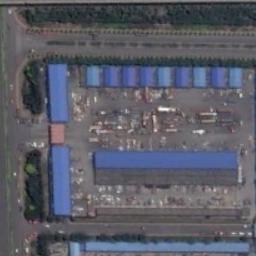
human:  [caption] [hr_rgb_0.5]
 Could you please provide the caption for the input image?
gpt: Houses in industrial areas vary in size .

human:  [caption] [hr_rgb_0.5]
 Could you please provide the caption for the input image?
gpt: Many houses of different shapes and sizes are in the industrial area .

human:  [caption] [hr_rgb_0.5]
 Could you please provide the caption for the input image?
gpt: In an industrial area there are factories and roads, There are open-air items, There are green belts .

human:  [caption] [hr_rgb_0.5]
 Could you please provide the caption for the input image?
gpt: The industrial area with lots of industrial equipment and some blue workshops Is surrounded by roads .

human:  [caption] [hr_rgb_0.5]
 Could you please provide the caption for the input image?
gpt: There are some blue buildings and many containers on the industrial area .